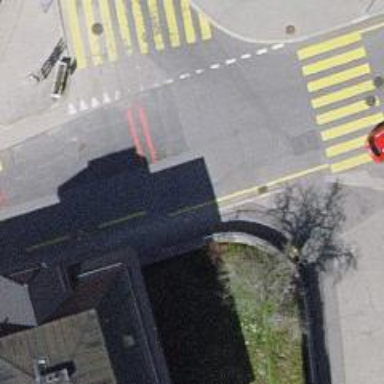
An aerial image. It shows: Post box is visible.